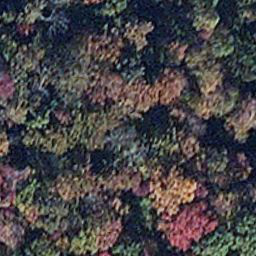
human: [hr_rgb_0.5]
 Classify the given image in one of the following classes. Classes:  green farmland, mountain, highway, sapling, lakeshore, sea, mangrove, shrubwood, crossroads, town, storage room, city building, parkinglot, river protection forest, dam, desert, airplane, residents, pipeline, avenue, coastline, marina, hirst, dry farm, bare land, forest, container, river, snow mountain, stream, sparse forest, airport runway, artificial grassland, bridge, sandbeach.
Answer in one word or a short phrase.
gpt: mangrove